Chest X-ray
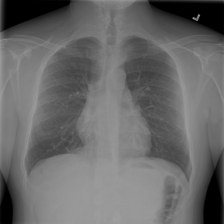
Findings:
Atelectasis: negative
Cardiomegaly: negative
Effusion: negative
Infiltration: positive
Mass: negative
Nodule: negative
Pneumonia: negative
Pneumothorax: negative
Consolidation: negative
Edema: negative
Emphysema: negative
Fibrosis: negative
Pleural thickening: negative
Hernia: negative